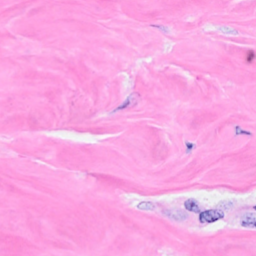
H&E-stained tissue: Breast